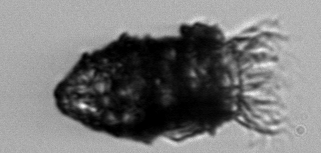
Label: Stenosemella_pacifica